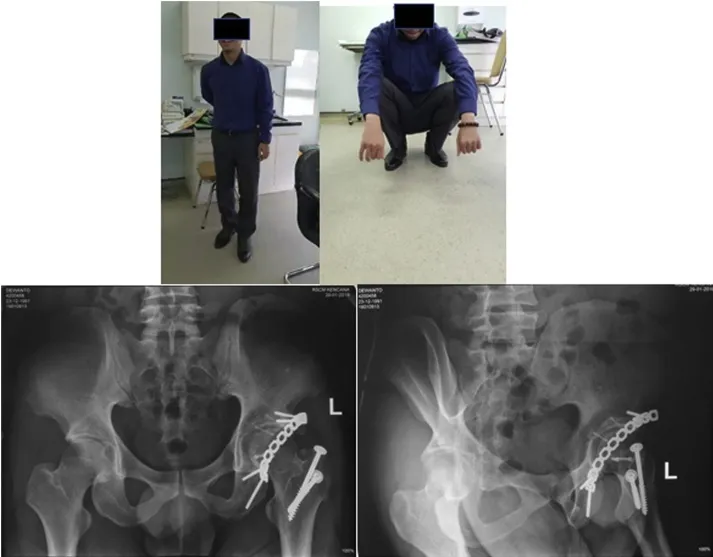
Patients were followed up for 2 years & X-ray after 2 years follow up.
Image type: radiology (x_ray)